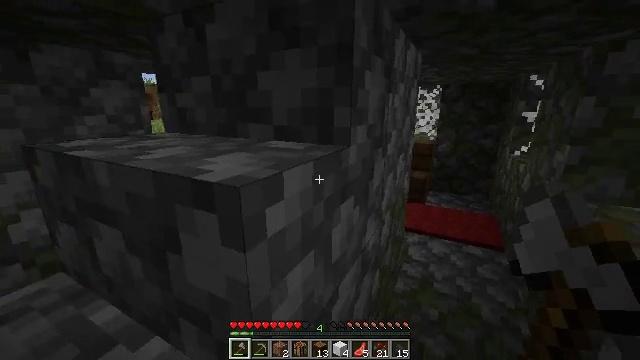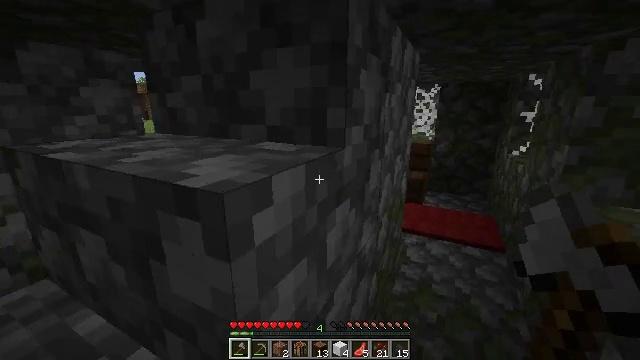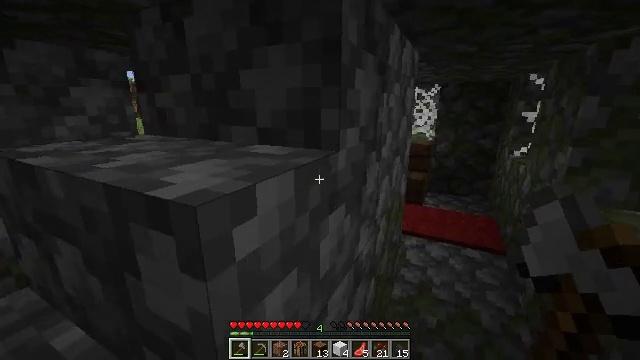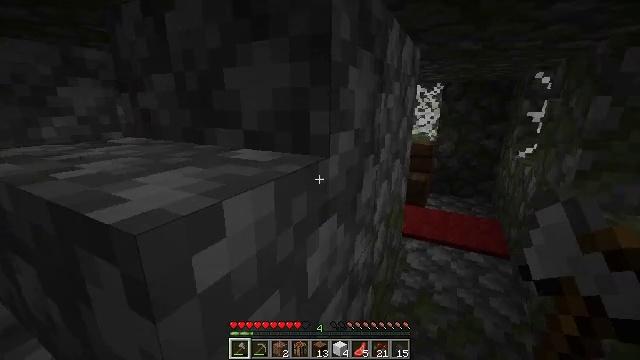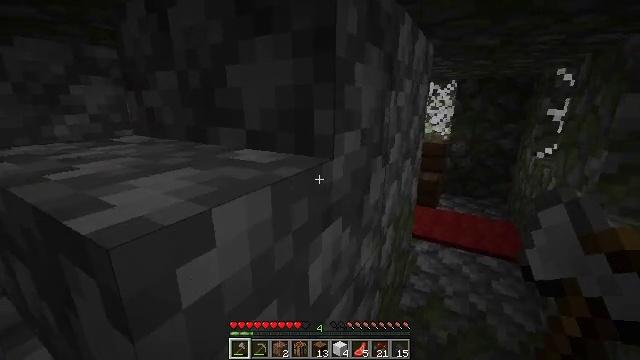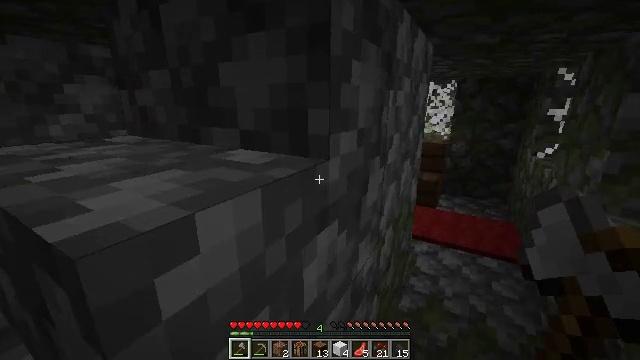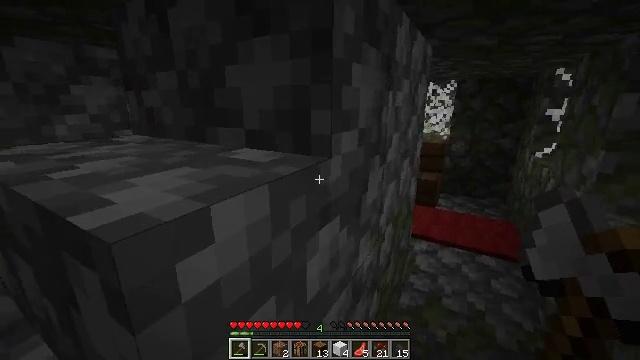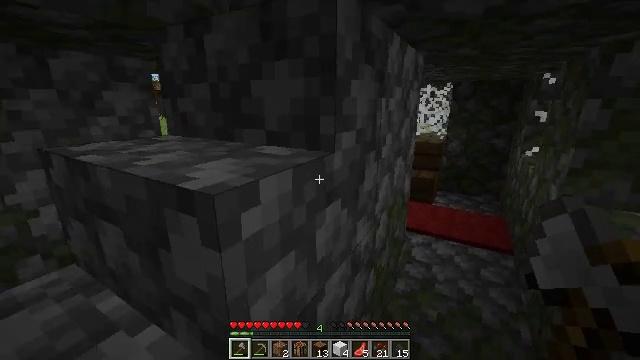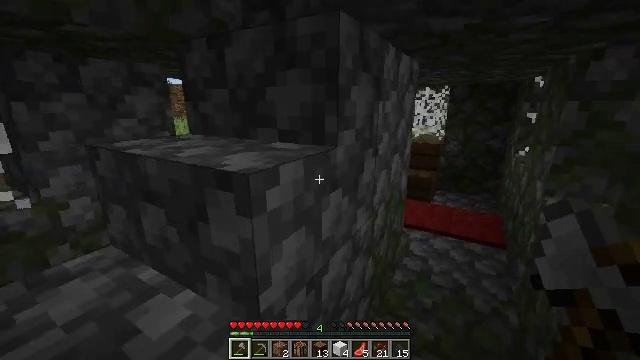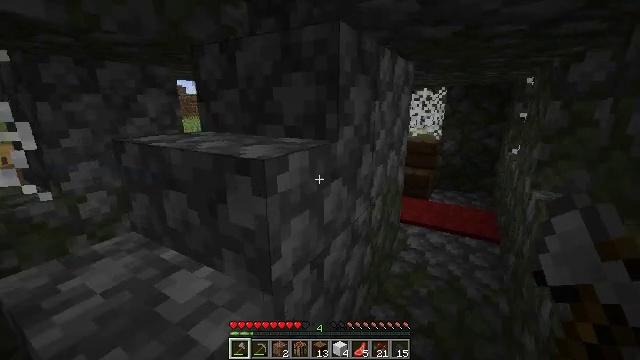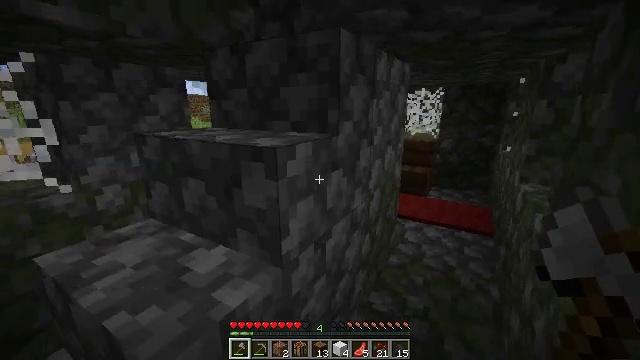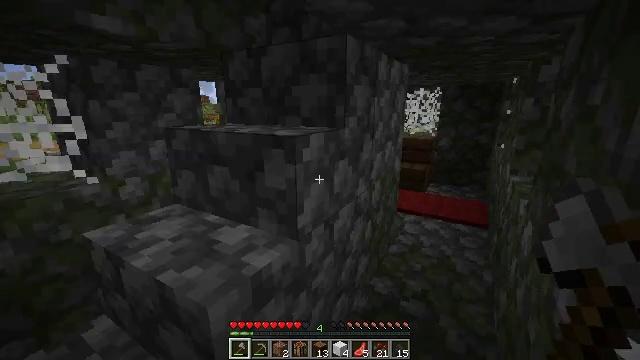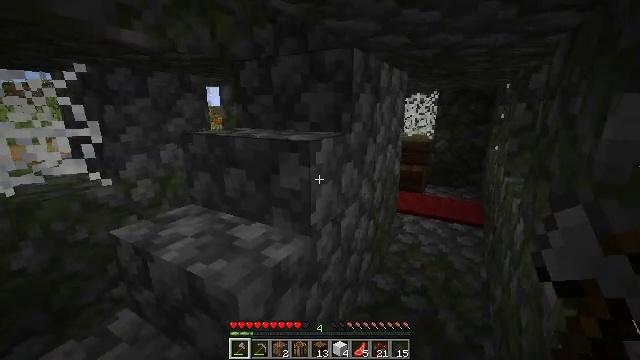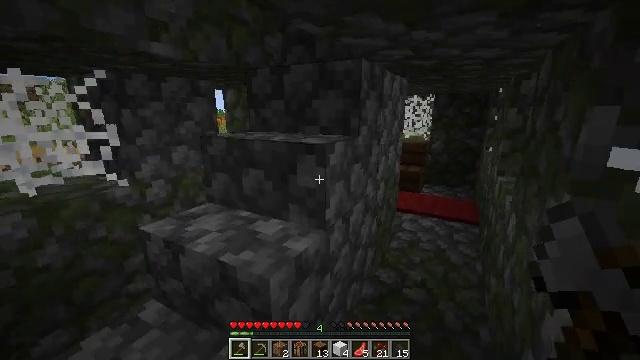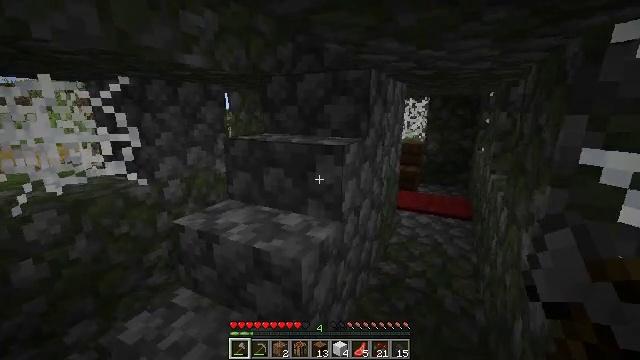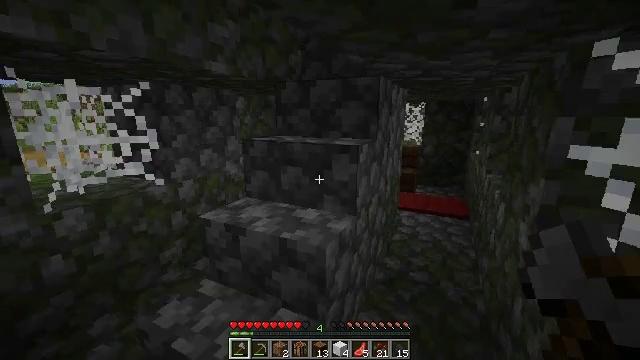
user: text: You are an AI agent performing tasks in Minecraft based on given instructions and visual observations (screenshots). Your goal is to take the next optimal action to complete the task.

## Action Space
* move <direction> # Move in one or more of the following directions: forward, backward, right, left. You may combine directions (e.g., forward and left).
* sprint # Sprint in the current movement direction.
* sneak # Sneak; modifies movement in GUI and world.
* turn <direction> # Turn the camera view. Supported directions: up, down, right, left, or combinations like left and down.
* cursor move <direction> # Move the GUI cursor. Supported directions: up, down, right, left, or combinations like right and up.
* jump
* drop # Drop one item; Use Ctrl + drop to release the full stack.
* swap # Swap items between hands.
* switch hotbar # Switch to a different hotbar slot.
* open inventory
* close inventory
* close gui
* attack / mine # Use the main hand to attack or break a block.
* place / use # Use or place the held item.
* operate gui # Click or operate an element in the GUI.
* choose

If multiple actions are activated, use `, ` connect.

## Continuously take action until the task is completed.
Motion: motion action
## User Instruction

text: Collect books by breaking the bookshelf.
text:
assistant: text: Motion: move forward and move left, sprint
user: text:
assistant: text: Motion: move forward and move left, sprint
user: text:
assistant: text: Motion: move forward and move left, sprint
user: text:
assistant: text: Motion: move forward and move left, sprint, turn left
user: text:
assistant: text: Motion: move left, sprint
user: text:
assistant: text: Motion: move back, sprint
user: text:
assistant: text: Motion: move back, sprint
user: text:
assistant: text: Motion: move back
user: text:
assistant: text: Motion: move back
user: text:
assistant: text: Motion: move back
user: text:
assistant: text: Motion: move back
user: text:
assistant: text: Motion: move back and move left
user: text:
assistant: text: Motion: move back and move left, turn right
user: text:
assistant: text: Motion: move back and move left, turn right
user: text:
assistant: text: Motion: move back and move left, turn right
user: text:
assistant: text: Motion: move back and move left, turn right and up
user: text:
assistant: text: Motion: move back and move left
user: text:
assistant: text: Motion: move back and move left, turn right and up
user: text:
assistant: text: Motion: move back and move left, turn right and up
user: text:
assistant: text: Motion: move back and move left, turn right and up
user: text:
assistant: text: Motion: turn right and up
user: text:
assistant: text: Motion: move forward, turn up
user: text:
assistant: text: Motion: move forward
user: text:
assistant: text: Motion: move forward and move left
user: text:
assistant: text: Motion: move forward and move left
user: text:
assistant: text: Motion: move forward and move left, turn up
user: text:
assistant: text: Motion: move forward and move left, turn right
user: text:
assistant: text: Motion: move forward, turn right and up
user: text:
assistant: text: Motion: move forward, turn right
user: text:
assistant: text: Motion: move forward, turn right